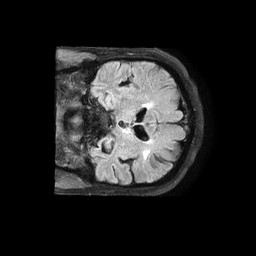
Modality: FLAIR
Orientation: coronal
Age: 62
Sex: female
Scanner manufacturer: philips
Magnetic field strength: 1.5 T
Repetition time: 6 s
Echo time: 0.1013 s